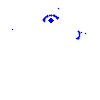
Particle: pion